Question: I have indexed data from a MySQL table into OpenSearchServer v1.5.3
I would now like results to be sorted in ascending order based on an integer field called 'site_rank' regardless of the search score. Please will you let me know how I can achieve this, I have attached an image of my current settings.
Thanks.

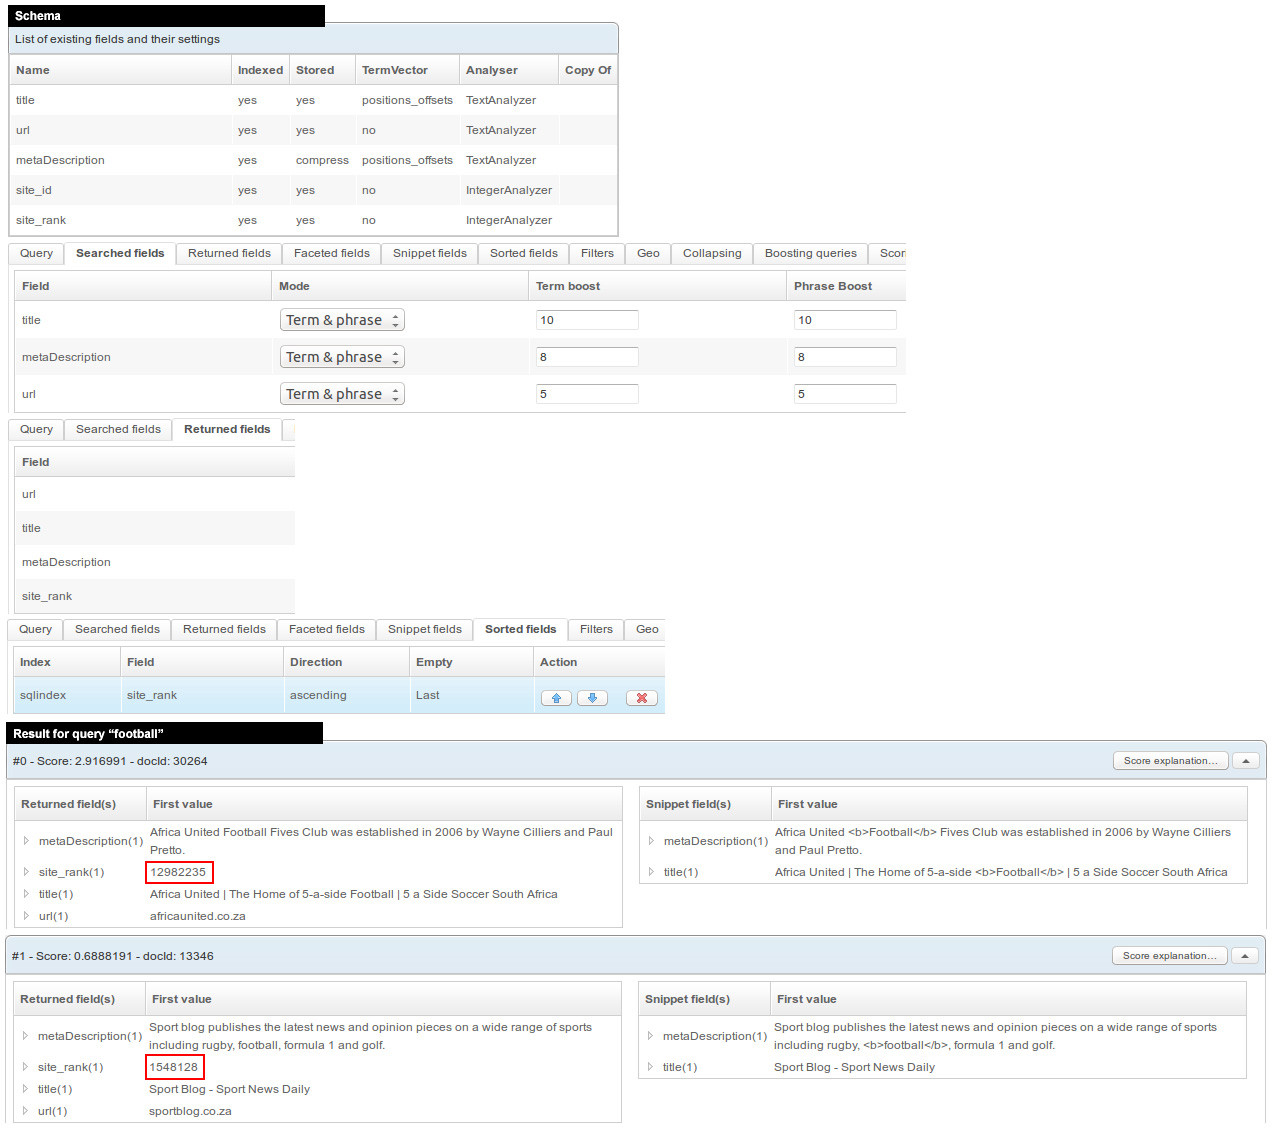
Answer: Here is the process:
- - -
You may also add the score in second position, just in case documents shared the same site_rank value.